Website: apple
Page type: billing-address
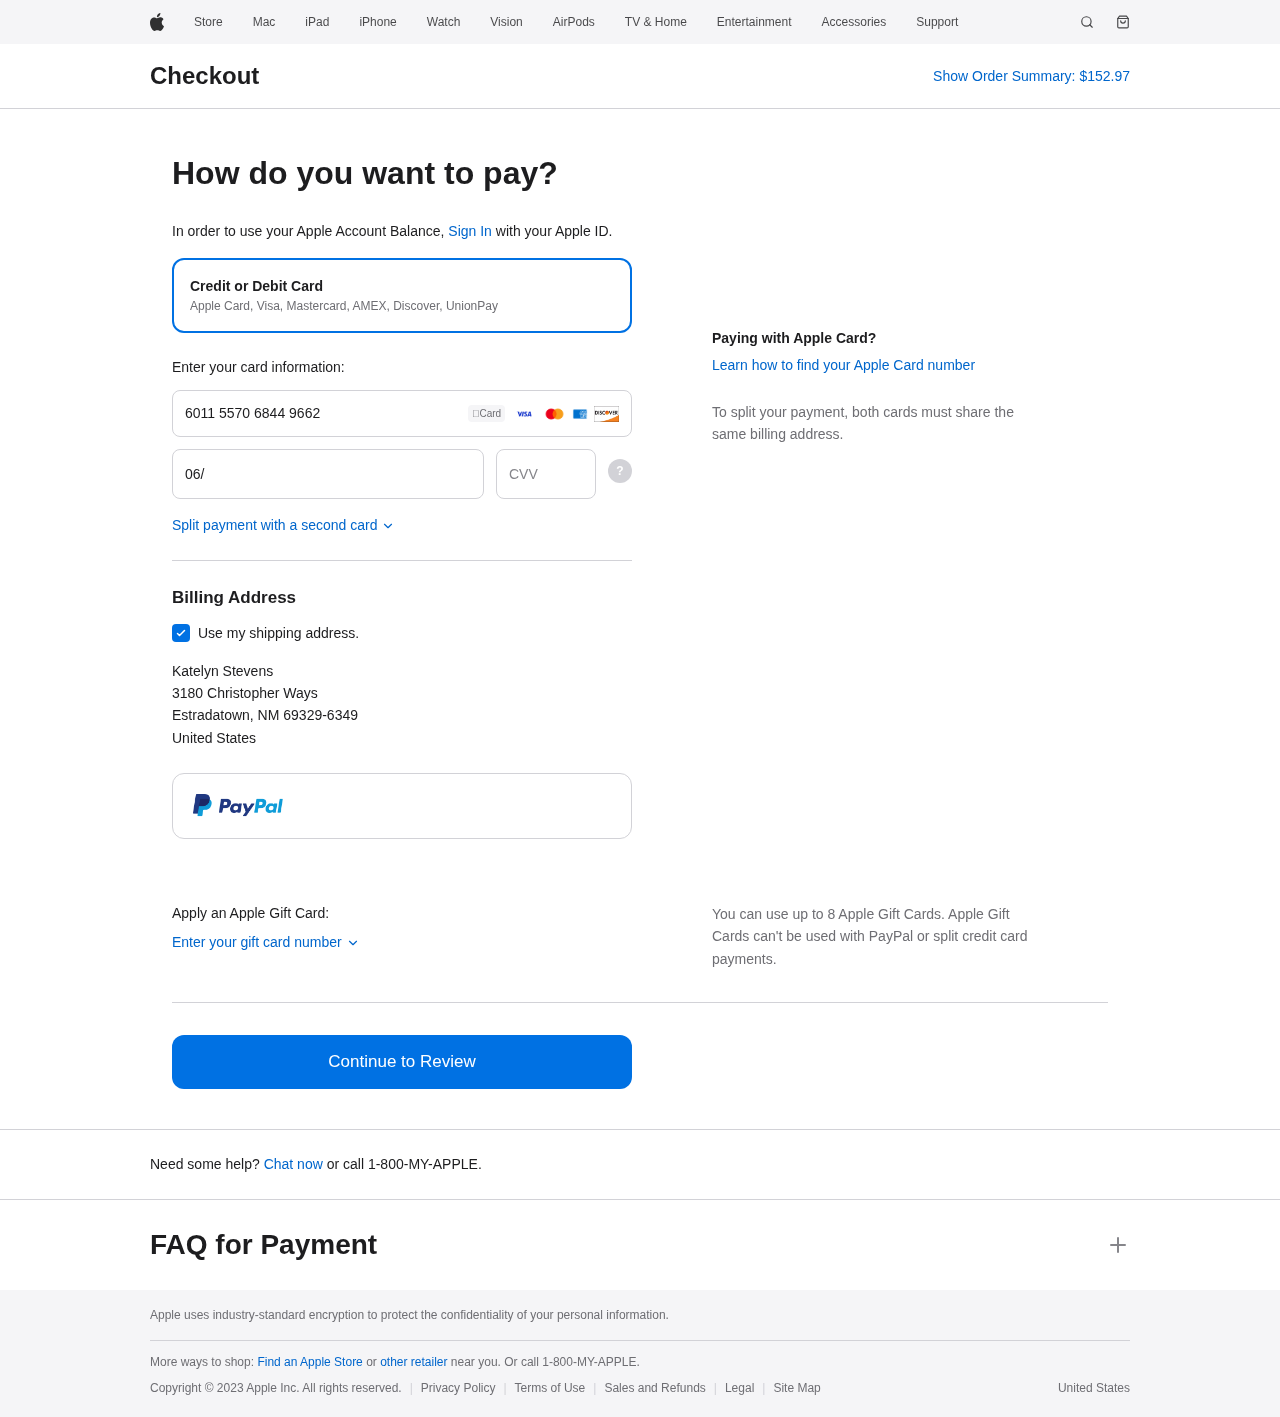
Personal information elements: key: PII_CARD_CVV
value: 188
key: PII_CARD_EXPIRY
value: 06/28
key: PII_CARD_NUMBER
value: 6011 5570 6844 9662
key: PII_CITY
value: Estradatown
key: PII_COUNTRY
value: United States
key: PII_FULLNAME
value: Katelyn Stevens
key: PII_POSTCODE_FULL
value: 69329-6349
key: PII_STATE_ABBR
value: NM
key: PII_STREET
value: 3180 Christopher Ways
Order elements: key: ORDER_TOTAL
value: $152.97